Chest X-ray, PA view. Patient: 35 years old, sex F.
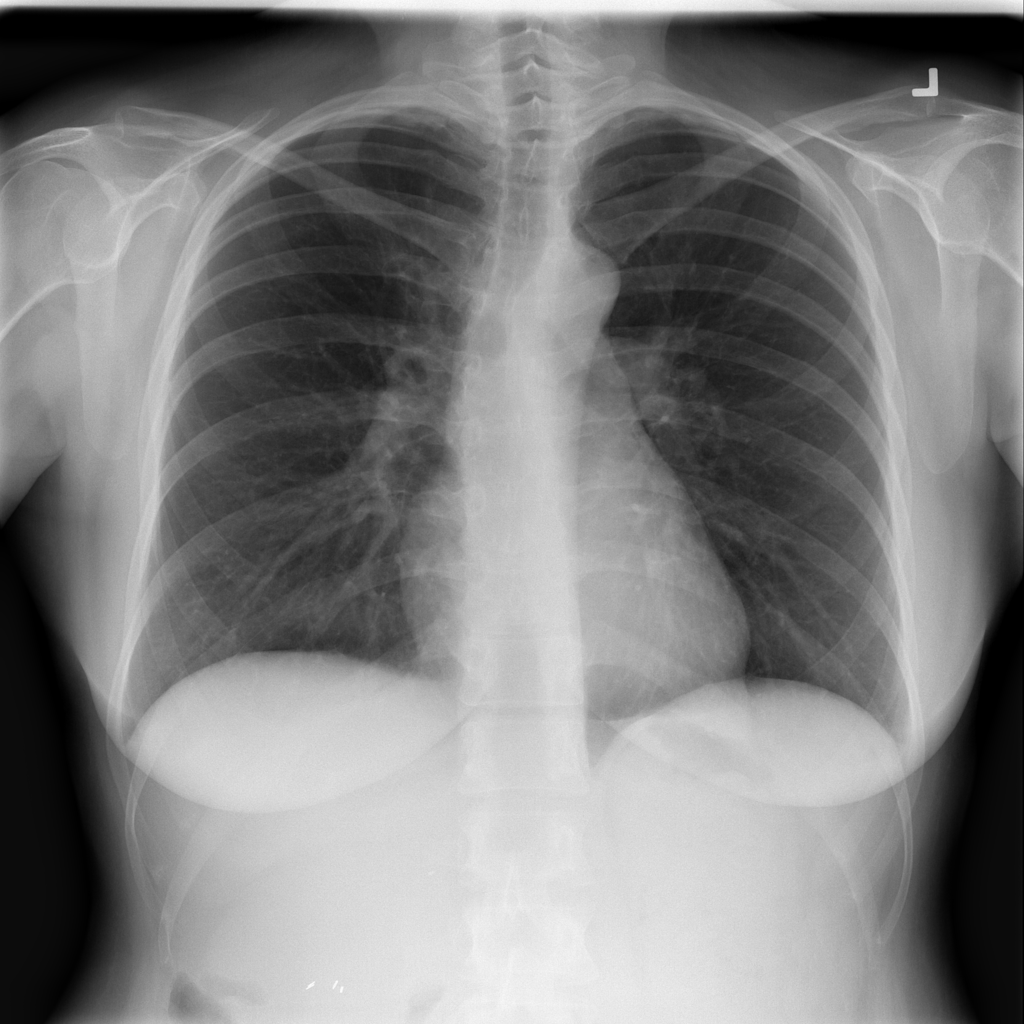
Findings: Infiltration